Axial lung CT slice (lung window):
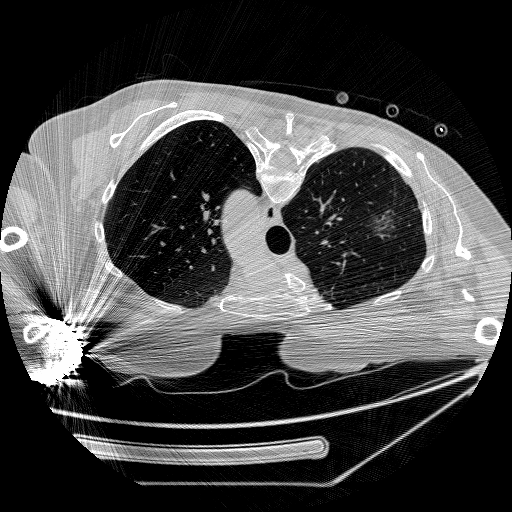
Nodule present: yes
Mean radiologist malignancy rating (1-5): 5